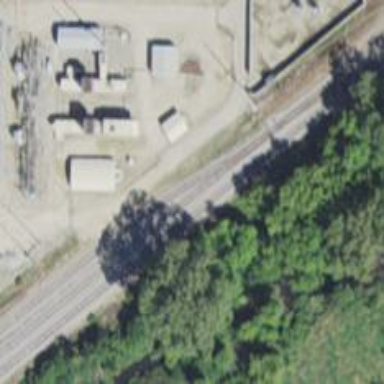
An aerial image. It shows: Single track railway siding.